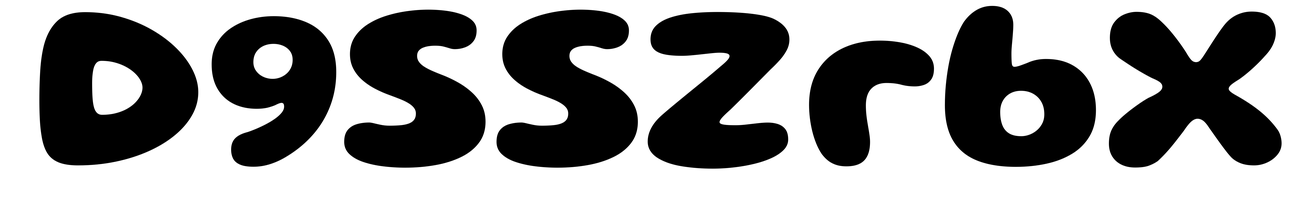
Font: Gluten_Bold